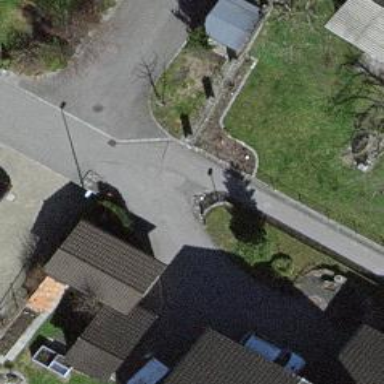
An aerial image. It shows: Paved footway.